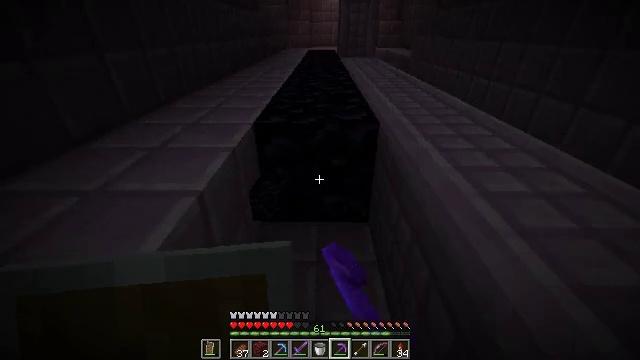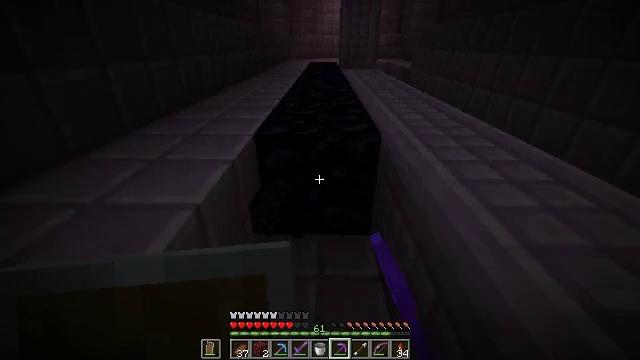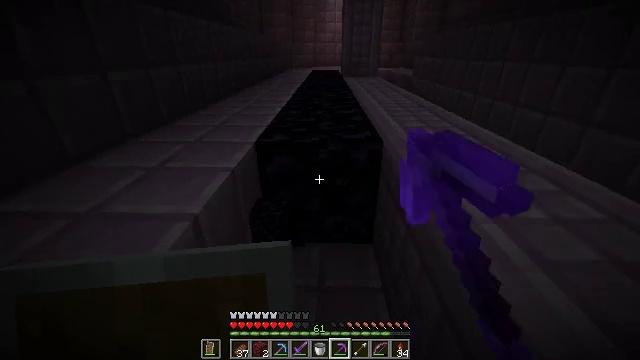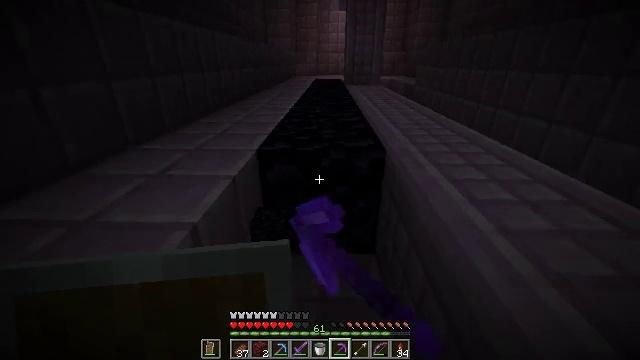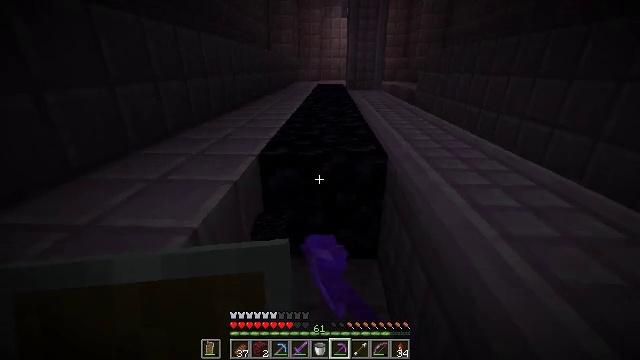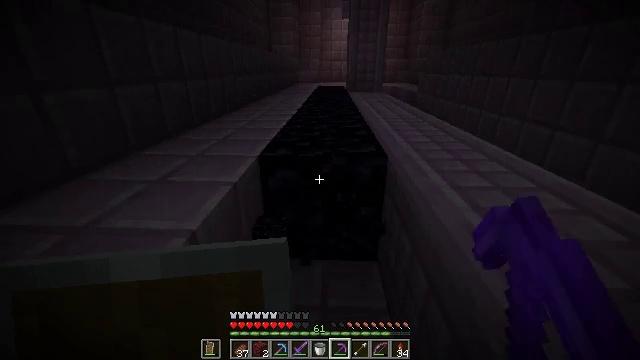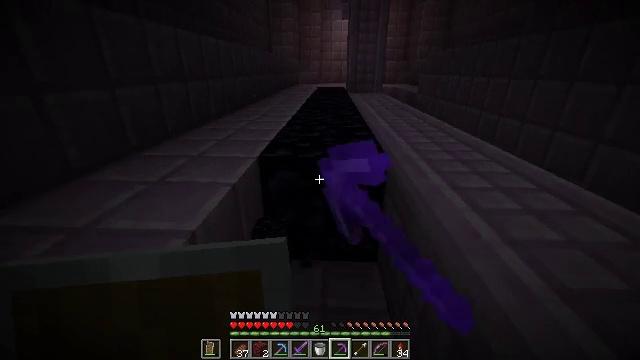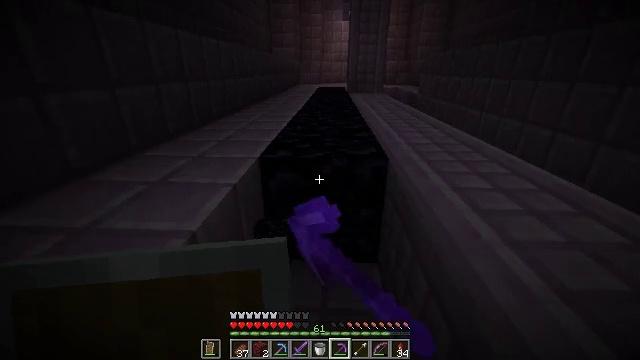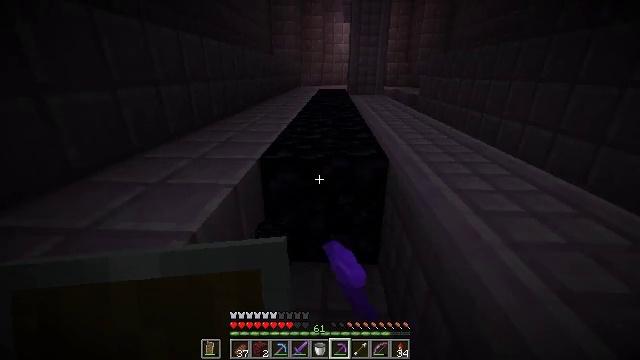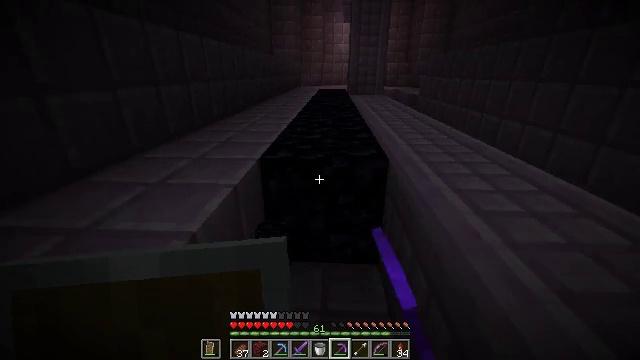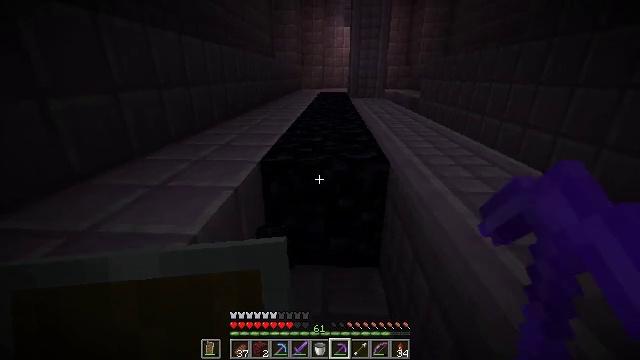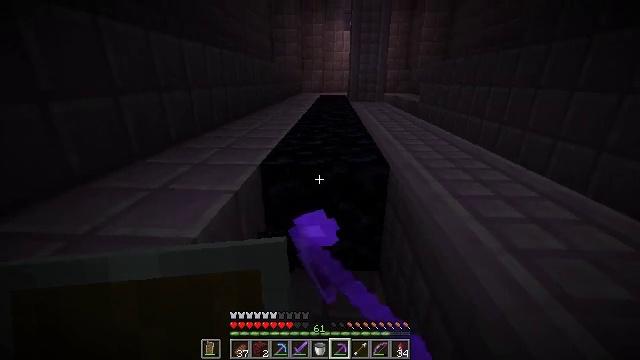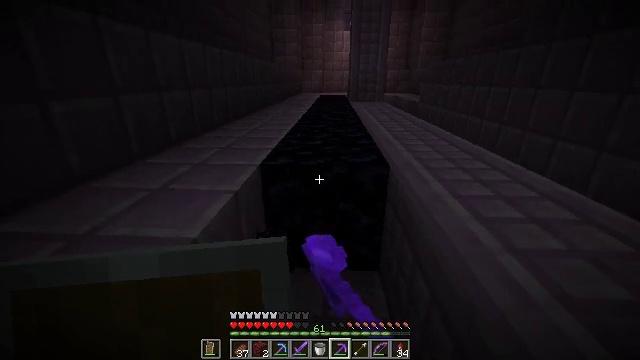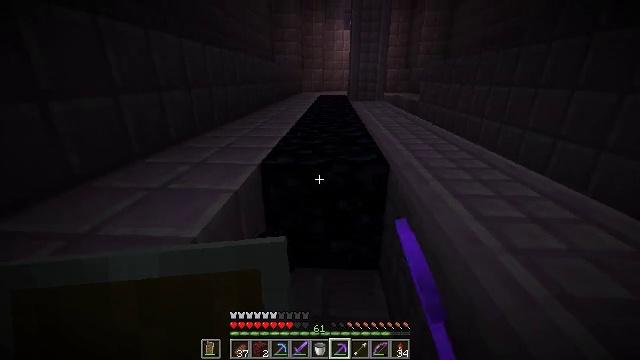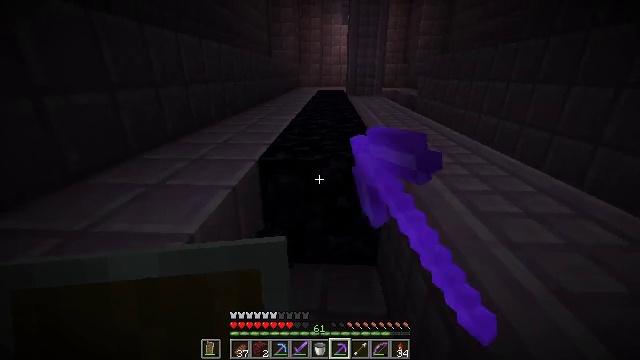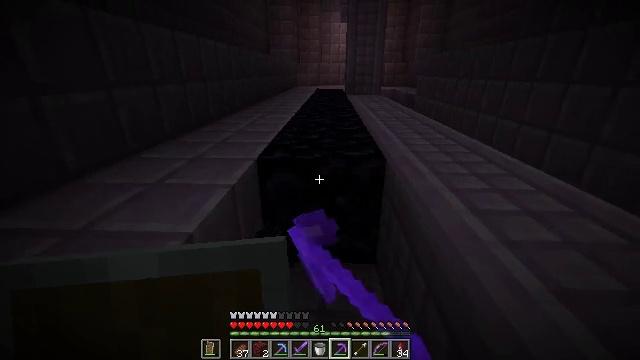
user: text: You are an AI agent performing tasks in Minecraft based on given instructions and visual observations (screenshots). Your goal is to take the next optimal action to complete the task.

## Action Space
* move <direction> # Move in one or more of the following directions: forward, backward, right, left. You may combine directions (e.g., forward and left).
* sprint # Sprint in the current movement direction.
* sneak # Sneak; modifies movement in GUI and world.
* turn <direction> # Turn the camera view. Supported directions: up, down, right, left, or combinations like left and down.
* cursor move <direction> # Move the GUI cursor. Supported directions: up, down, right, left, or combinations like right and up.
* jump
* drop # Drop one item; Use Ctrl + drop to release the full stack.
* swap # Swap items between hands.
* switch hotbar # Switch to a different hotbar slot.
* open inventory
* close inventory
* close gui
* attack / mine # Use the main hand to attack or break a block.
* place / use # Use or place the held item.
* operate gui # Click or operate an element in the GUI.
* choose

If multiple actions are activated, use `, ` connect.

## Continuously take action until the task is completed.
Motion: motion action
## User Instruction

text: Gather obsidian from a lava source.
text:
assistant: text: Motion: turn up, attack / mine
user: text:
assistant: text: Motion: turn up, attack / mine
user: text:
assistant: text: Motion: turn up, attack / mine
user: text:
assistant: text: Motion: turn up, attack / mine
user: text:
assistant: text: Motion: attack / mine
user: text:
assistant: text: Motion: attack / mine
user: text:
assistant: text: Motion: attack / mine
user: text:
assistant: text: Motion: attack / mine
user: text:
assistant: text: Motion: attack / mine
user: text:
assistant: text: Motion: attack / mine
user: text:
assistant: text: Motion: attack / mine
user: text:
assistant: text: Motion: attack / mine
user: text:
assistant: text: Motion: attack / mine
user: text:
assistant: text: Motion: attack / mine
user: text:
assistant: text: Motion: attack / mine
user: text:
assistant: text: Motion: attack / mine
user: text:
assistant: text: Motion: attack / mine
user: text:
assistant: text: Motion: attack / mine
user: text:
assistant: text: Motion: turn left and up, attack / mine
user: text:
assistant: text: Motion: turn up, attack / mine
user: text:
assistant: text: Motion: attack / mine
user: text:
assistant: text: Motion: attack / mine
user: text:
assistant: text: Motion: turn right, attack / mine
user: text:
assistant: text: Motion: turn right, attack / mine
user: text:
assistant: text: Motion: turn left and down, attack / mine
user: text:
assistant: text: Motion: turn left and down, attack / mine
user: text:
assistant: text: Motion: attack / mine
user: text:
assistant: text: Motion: attack / mine
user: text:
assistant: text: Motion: attack / mine
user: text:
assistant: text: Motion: attack / mine